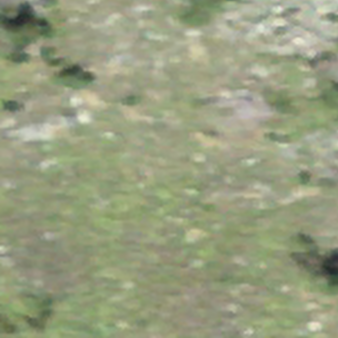
Label: other